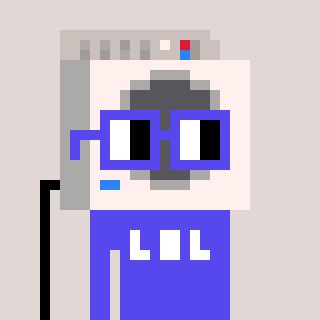
a pixel art character with square blue glasses, a washing machine-shaped head and a computerblue-colored body on a warm background